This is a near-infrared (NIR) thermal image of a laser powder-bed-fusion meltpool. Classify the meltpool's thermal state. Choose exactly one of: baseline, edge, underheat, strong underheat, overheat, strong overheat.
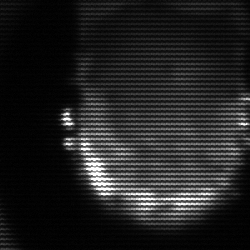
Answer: baseline